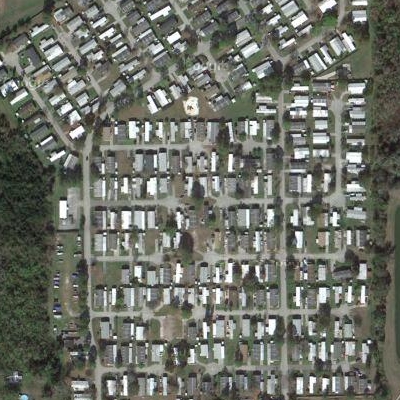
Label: fResident